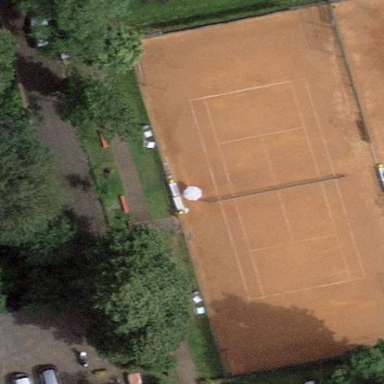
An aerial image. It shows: Tennis court in leisure pitch.